Aerial crown-view tile of a tropical tree (Barro Colorado Island, Panama), acquired 20250512:
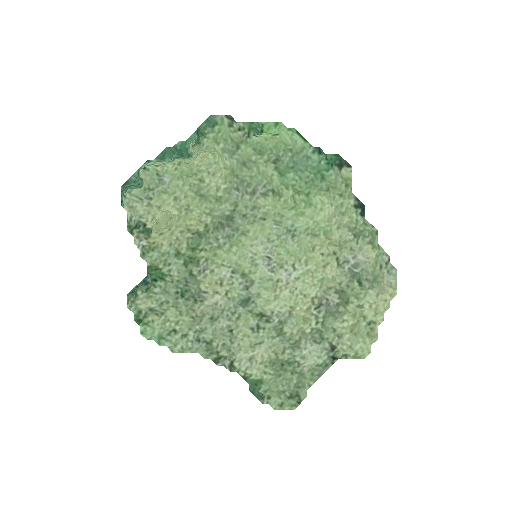
Species: Calophyllum longifolium
GBIF accepted scientific name: Calophyllum longifolium
Crown area: 80.568 m²